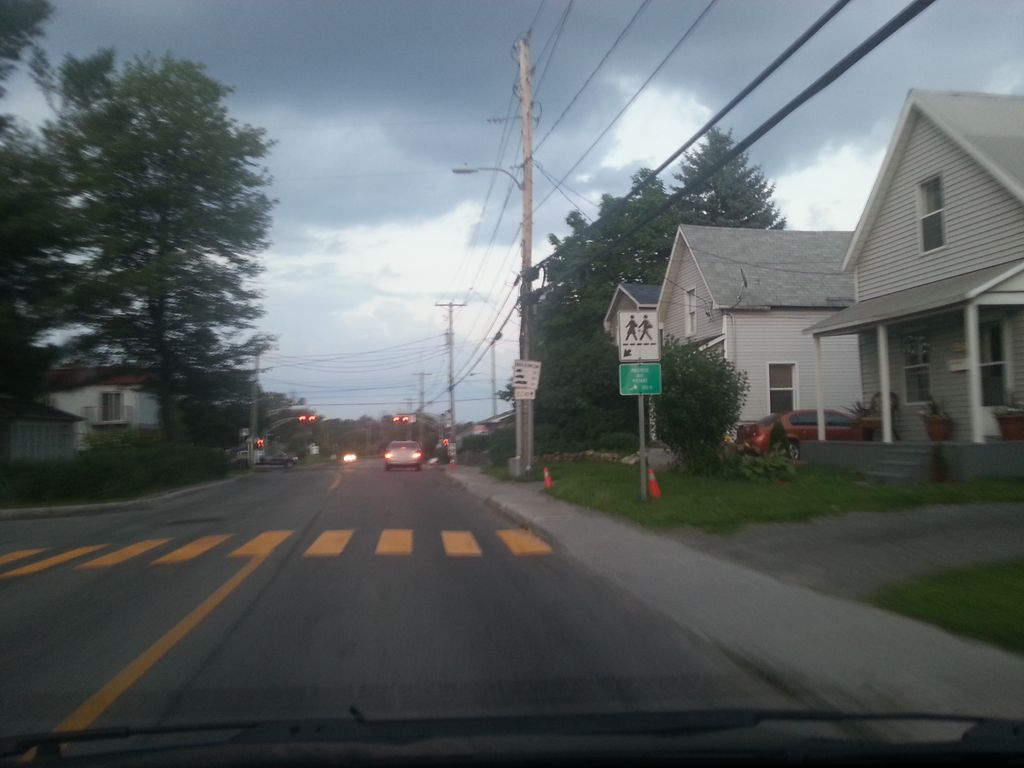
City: ottawa-gatineau